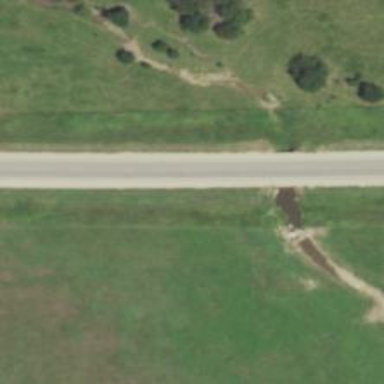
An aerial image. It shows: Asphalt road classified as trunk highway.